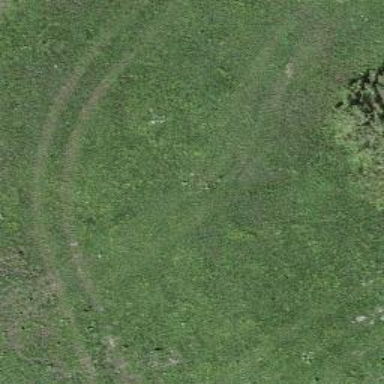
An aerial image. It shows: Nordic skiing track.